Field crop: tomato
Growth stage: 1
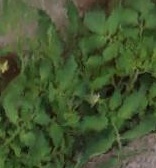
Species: tomato